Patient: sex M, age 80
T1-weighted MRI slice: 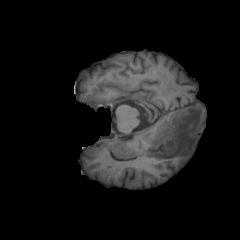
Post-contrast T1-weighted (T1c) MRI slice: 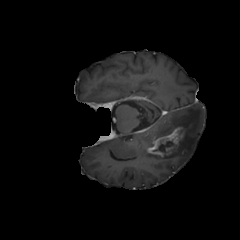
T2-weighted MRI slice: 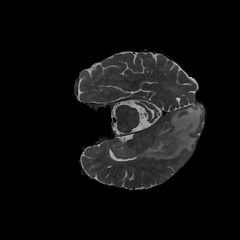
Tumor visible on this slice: yes
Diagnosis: Glioblastoma, IDH-wildtype
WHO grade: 4